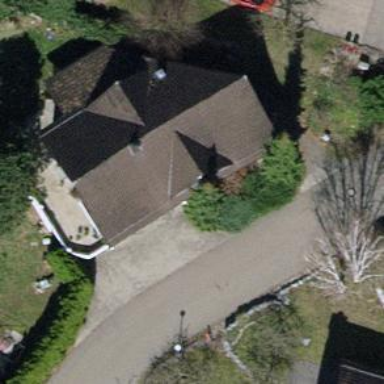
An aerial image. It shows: Gabled roof house.